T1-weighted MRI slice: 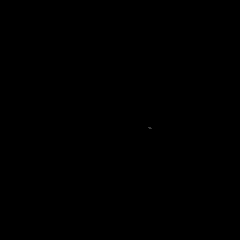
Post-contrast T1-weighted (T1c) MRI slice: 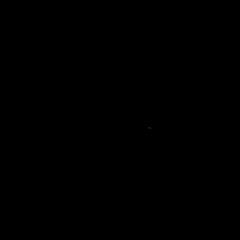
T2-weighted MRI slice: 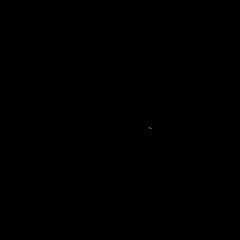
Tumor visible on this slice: no